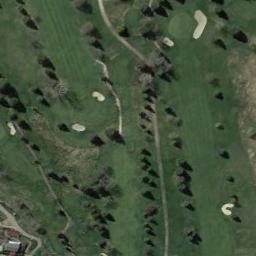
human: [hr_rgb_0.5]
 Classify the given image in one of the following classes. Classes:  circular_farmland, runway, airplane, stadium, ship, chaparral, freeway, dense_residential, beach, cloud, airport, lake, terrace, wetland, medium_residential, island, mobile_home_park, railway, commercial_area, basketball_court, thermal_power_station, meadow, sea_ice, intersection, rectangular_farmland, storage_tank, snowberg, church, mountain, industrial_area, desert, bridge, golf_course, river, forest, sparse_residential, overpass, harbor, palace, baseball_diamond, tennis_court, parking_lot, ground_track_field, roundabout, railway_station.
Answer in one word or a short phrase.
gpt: golf_course